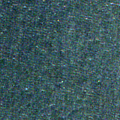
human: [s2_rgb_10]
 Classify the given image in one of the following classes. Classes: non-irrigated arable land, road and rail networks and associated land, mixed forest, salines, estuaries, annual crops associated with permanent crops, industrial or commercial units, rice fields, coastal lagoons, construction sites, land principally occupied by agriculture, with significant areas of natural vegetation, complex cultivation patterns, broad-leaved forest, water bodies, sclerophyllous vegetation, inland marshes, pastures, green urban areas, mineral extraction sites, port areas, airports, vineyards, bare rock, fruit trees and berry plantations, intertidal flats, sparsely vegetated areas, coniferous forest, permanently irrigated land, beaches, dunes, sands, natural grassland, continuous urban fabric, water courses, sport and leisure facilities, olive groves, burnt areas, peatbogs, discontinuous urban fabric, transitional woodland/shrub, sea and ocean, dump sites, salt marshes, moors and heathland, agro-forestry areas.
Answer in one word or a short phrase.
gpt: sea and ocean